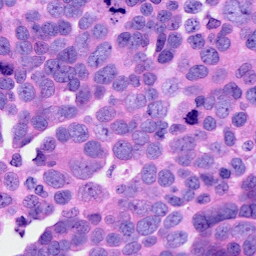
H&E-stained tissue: Ovarian